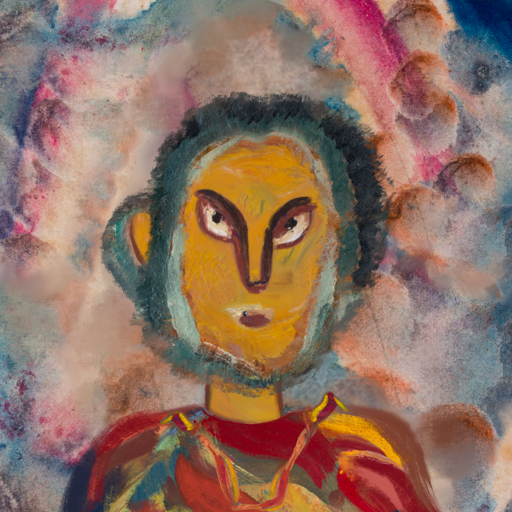
Background: Rupkatha, Head And Neck Front: After_Raid, Face Front: After_Raid, Bust: Mother_And_Son_Son, Hair Front: Boggyland, Head Accessory: Blank, Second Necklace: Gypsy_Mother_1, Necklace: Blank, Baby: Blank